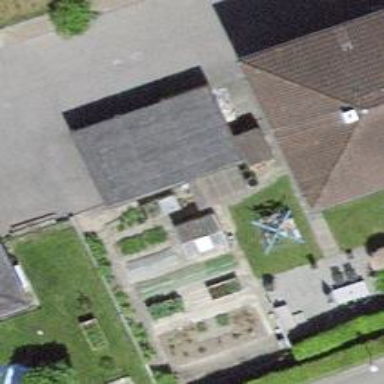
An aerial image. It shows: Garage.